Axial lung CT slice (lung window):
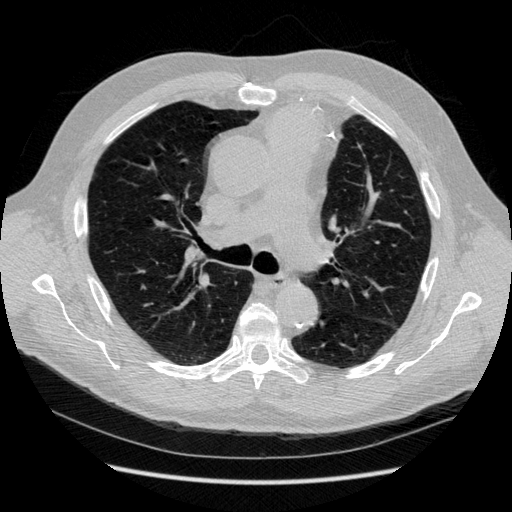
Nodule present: no